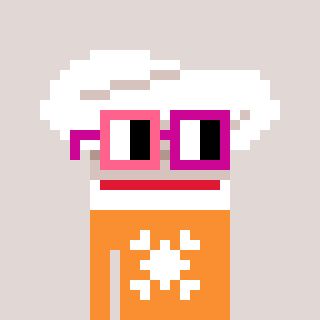
a pixel art character with square pink and red glasses, a chef hat-shaped head and a orange-colored body on a warm background